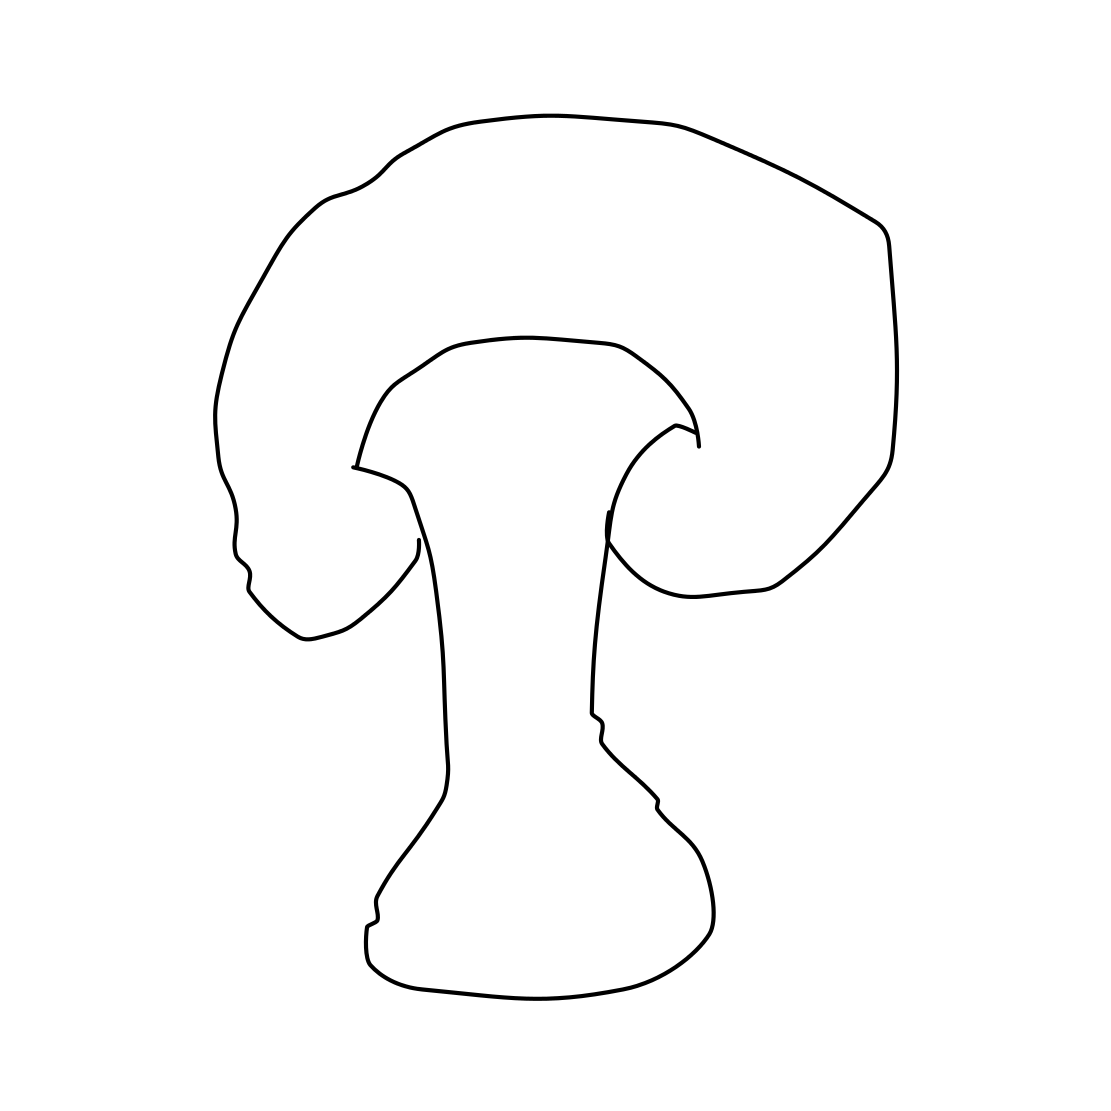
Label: mushroom